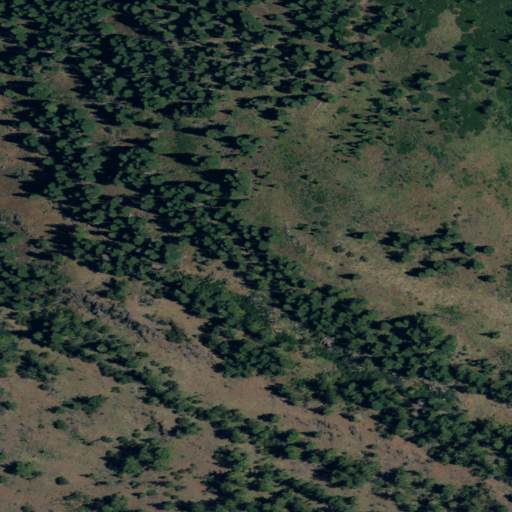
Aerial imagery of mountain in California named Schaffer Mountain containing evergreen forest and shrub